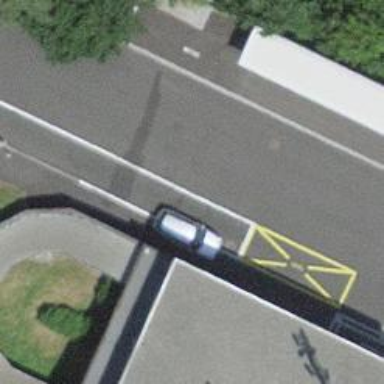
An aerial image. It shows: Taxi stand.